Question: I want to add simple sidebar to existing layout (content).
So far I have like this.
HTML
'''
<div class="container">
<div class="side-menui">
</div>
....
</div>
'''
Full HTML
'''
<div class="container">
<div class="side-menui">
</div>
<div class="banner-navigation-containet clearfix">
<div class="navigation-container pull-left">
<nav class="navbar" role="navigation">
<div class="container-fluid clearfix">
<div class="navbar-header pull-left">
<a class="navbar-brand" href="http://www.lo.eu/lv">
<img alt="logo" class="img-responsive" src="./Ind_files/logo.png" title="logo">
</a>
</div>
<div class="selections">
<div class="pull-left">
<a aria-expanded="true" data-toggle="dropdown" href="http://www.lo.eu/lv?country_id=1#">LATVIJA</a>
<ul class="dropdown-menu">
<a href="http://www..eu/lv?country_id=2">IGAUNIJA</a>
</ul>
</div>
<div class="pull-right">
<a aria-expanded="true" data-toggle="dropdown" href="http://www.lo.eu/lv?country_id=1#" id="dropdownMenu2">LV</a>
<ul class="dropdown-menu">
<li><a href="http://www.lo.eu/ru">RU</a></li>
</ul>
</div>
</div><!-- End language-container -->
</div><!-- /.container-fluid -->
</nav><!-- End navbar-->
</div><!--End navigation-container-->
<div class="banner-2 pull-left">
<img alt="Selection 011" class="img-responsive" height="90" id="banner" src="./Ind_files/Selection_011.jpg" width="500">
</div>
<div class="banner-3 pull-left" ;="">
<img alt="Selection 011" class="img-responsive" height="90" id="banner2" src="./Ind_files/Selection_011(1).jpg" width="500">
</div>
</div><!-- End banner-navigation-containet -->
<!--<div id="bag-icon" class="flip2"> <img alt="Bag icon" src="/assets/bag-icon.png" /></div>
<div id="nav-toggle-lines" class="flip"></div> -->
<div class="row block-list">
<div class="col-lg-4 col-md-3 col-sm-2 col-xs-1 block clearfix" id="advertisement-col" style="display:none; border:none;">
</div><!-- End block-->
<div class="col-lg-4 col-md-3 col-sm-2 col-xs-1 block clearfix">
<div class="block-main-info clearfix">
<div class="pull-left block-main-title">dasdad</div>
<div class="pull-left block-main-location">Bulli</div>
<div class="pull-left block-main-id">ID </div>
</div><!-- End block-main-info -->
<div class="pull-left block-image">
<a class="" href="http://www.lo.eu/lv?country_id=1#" onclick="loginModalShow();" require_login="true"><img alt="dasdad" src="./Ind_files/block-2-image(1).jpg" title="dasdad"></a>
</div><!-- End block-image -->
<div class="pull-left block-info">
<table>
<tbody><tr class="block-age">
<td class="block-info-image"></td>
<td class="block-info-number">22</td>
<td class="block-info-text">teksts</td>
</tr>
<tr class="block-length">
<td class="block-info-image"></td>
<td class="block-info-number">148</td>
<td class="block-info-text">teksts</td>
</tr>
<tr class="block-weight">
<td class="block-info-image"></td>
<td class="block-info-number">43</td>
<td class="block-info-text">teksts</td>
</tr>
<tr class="block-bust">
<td class="block-info-image"></td>
<td class="block-info-number">1</td>
<td class="block-info-text">teksts</td>
</tr>
</tbody></table>
<div class="block-bottom-info">
<div class="block-info-tel-number"><span>+371</span> 26262626</div>
<div class="clearfix">
<div class="pull-left">stunda:</div>
<div class="pull-right"><b>60</b>EUR</div>
</div>
</div><!-- End block-info -->
</div><!-- End block-info -->
</div><!-- End block-->
</div><!-- End row-->
<div class="panel">
<form accept-charset="UTF-8" action="http://www.lo.eu/lv/girls" class="girl_search" data-remote="true" id="girl_search" method="get"><div style="display:none"><input name="utf8" type="hidden" value=""></div>
<div class="sort-links">
<div class="input-group">
<input class="form-control" id="q_name_or_phone_number_or_identifier_cont" name="q[name_or_phone_number_or_identifier_cont]" placeholder="Search..." type="text">
<div class="input-group-btn">
<button class="btn btn-default" type="submit"><img alt="Search icon" src="./Ind_files/search-icon.png" width="15"></button>
</div>
</div>
</div>
<div id="sorter">
<div id="left">
<select id="q_region_id_eq" name="q[region_id_eq]"><option value="">RAJONS</option>
</div>
<div id="center">
<a class="sort_link " data-method="get" data-remote="true" href="http://www.lo.eu/lv?country_id=1&q%5Bs%5D=height+asc">AUGUMS</a>
</div>
<div id="right">
<a class="sort_link " data-method="get" data-remote="true" href="http://www.lo.eu/lv?country_id=1&q%5Bs%5D=bust_size+asc">KRUTIS</a>
</div>
</div>
<div id="sorter">
<div id="left">
<a class="sort_link " data-method="get" data-remote="true" href="http://www.lo.eu/lv?country_id=1&q%5Bs%5D=age+asc">VECUMS</a>
</div>
<div id="center">
<a class="sort_link " data-method="get" data-remote="true" href="http://www.lo.eu/lv?country_id=1&q%5Bs%5D=per_hour+asc">CENA</a>
</div>
<div id="right">
<a class="sort_link " data-method="get" data-remote="true" href="http://www.lo.eu/lv?country_id=1&q%5Bs%5D=votes_for.size+asc">REITINGS</a>
</div>
</div>
<div class="clickable">
<a href="http://www.lo.eu/lv/girls">MEITENES</a>
<span>MEITENES</span>
</div>
<div class="clickable" id="blacklist-menu">
<a href="http://www.lo.eu/lv?country_id=1#">MELNAIS SARAKSTS</a>
<span>MELNAIS SARAKSTS
<div class="pull-right">
<div id="icon-side"> &gt;
<!--- <span class="glyphicon glyphicon-chevron-right" aria-hidden="true"></span> -->
</div>
<div id="icon-down" style="display:none;">
<!--<span class="glyphicon glyphicon-chevron-down" aria-hidden="true"></span> -->
</div>
</div>
</span>
</div>
<!-- Nosleptas izveles -->
<div class="clickable" id="hiden" style="display:none;">
<a class="" href="http://www.lo.eu/lv?country_id=1#" onclick="loginModalShow();" require_login="true">Meitenes </a>
<span>MEITENES</span>
</div>
<div class="clickable" id="hiden2" style="display:none;">
<a class="" href="http://www.lo.eu/lv?country_id=1#" onclick="loginModalShow();" require_login="true">Klienti </a>
<span>KLIENTI</span>
</div>
<!-- Nosleptas izveles BEIGAS-->
<div class="clickable" id="shown">
<a href="http://www.lo.eu/lv/rules">NOTEIKUMI </a>
<span>NOTEIKUMI</span>
</div>
<div class="clickable" id="shown2">
<a href="http://www.lo.eu/lv/girls/new">IESNIEGT SLUDINAJUMU </a>
<span>IESNIEGT SLUDINAJUMU</span>
</div>
</form>
</div>
<div class="panel2">
<div class="dr">
<div class="clickable2">
<a class="" href="http://www.lo.eu/lv?country_id=1#" onclick="loginModalShow();" require_login="true">IENAKT</a>
<span>Ieiet</span>
</div>
<div class="clickable2">
<a href="http://www.lo.eu/lv">ANKETA</a>
<span>Anketa</span>
</div>
<div class="clickable2">
<a data-target="#usersignup" data-toggle="modal" href="http://www.lo.eu/lv?country_id=1#" id="asaa">REGISTRETIES</a>
<span>Registreties</span>
</div>
<div class="clickable2">
<a href="http://www.lo.eu/lv/help">PALIDZIBA</a>
<span>Palidziba</span>
</div>
</div><!-- End block-->
</div>
</div><!-- End container -->
'''
CSS
'''
.container {
width: 1170px;
padding: 0;
}
div.side-menui {
position: relative;
left:-20px;
z-index: 5;
width:35px;
height:350px;
border:1px solid gray;
}
'''
Problem: side-menui pushes down all content exactly his height.
What I need:
I googled for similar questions tried other positions like absolute, fixed .. but I got way worse results than I have already.
I am missing something very straightforward ?
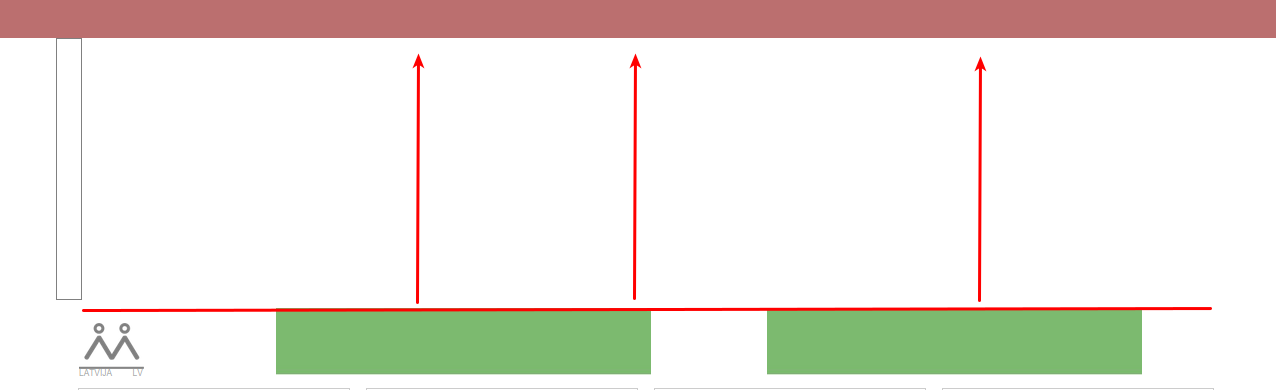
Answer: you need to take the element out of flow so that it isnt going to effect anything else.
you can do this by either setting
'float: left;'
or
'position: absolute; /* or fixed */'